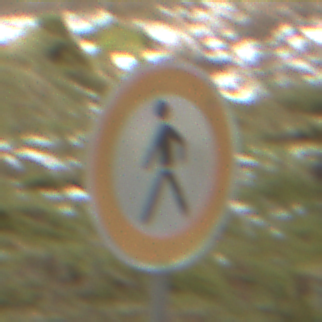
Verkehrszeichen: VerbotFussgaenger
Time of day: MorningAfternoon
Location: Outdoor (Nature)
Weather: Overcast
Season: Winter
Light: Natural